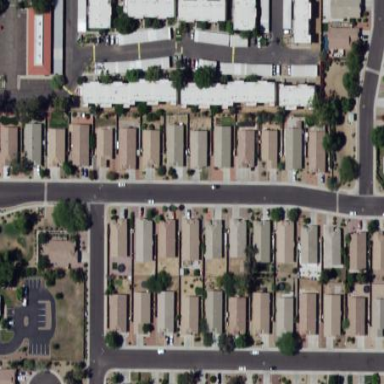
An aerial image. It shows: Single-family residential area.